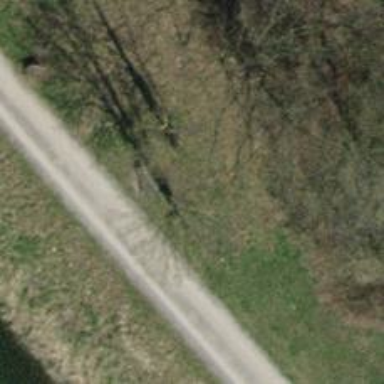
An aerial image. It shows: Brown bench in the vicinity.